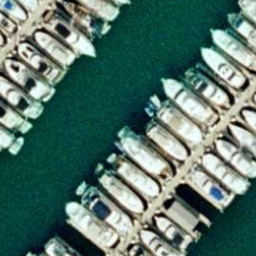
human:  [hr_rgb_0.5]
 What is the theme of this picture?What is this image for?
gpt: harbor